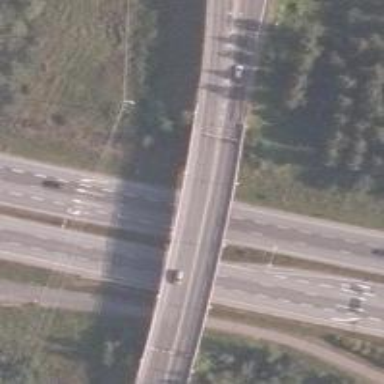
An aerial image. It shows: Asphalt road classified as trunk highway.